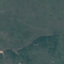
Label: Pasture